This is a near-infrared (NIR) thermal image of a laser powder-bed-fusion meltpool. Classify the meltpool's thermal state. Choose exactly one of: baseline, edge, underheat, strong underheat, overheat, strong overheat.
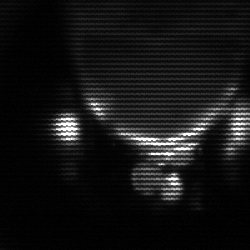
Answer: baseline